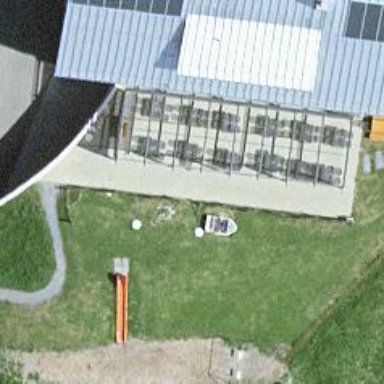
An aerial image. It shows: View of roof of building.